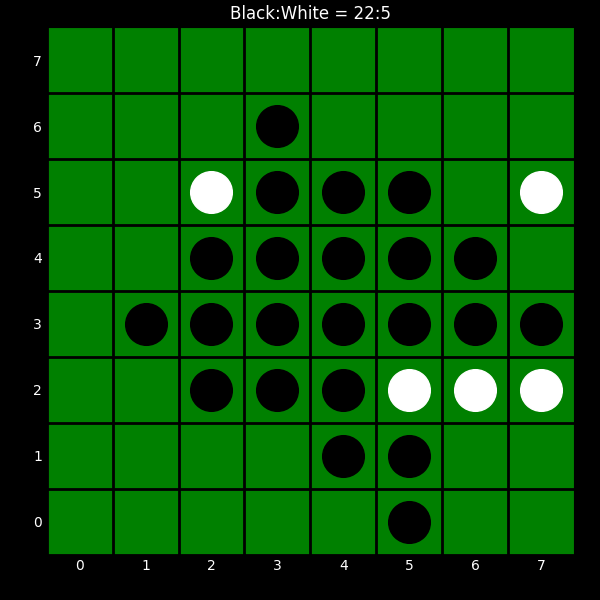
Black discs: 22
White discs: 5